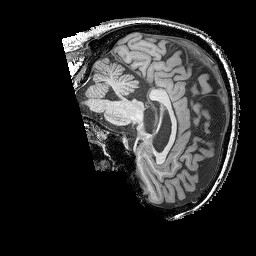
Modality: T1w
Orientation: sagittal
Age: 58
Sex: male
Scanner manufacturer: siemens
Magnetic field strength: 3 T
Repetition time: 2.25 s
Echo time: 0.00411 s